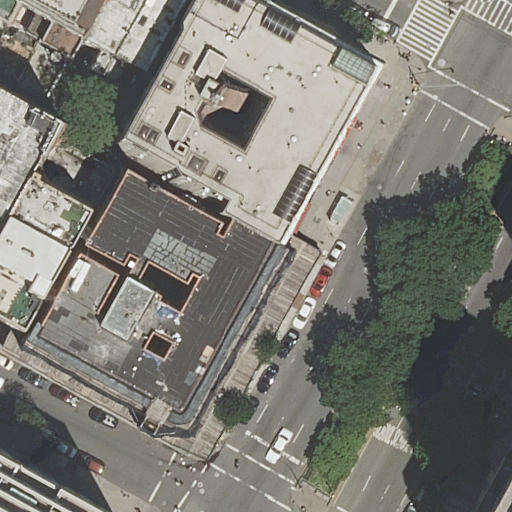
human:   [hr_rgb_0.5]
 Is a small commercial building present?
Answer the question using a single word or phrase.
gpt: no

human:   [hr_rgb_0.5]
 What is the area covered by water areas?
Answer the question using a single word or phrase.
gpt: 0m2

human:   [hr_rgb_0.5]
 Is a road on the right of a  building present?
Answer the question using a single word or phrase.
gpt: yes

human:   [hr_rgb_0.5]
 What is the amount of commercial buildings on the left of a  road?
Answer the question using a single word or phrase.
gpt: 0

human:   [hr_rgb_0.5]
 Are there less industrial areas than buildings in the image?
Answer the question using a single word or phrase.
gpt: yes

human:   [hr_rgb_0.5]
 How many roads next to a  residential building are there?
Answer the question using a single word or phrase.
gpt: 4

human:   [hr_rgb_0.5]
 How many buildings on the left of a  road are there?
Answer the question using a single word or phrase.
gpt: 10

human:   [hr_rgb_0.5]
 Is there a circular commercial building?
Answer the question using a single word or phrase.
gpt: no

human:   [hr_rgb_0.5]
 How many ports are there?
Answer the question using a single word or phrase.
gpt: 0

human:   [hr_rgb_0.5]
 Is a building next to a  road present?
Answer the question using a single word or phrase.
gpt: yes

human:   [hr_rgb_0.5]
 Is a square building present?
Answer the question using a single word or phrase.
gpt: no

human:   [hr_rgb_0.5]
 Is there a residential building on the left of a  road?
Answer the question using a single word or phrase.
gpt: yes

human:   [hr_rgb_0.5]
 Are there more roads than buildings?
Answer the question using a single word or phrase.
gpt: no

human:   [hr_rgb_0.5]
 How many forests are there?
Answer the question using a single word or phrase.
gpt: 0

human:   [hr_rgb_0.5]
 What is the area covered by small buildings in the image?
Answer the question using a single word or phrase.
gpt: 148m2

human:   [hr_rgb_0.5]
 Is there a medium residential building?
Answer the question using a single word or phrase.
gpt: yes

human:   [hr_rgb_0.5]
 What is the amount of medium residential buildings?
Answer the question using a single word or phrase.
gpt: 3

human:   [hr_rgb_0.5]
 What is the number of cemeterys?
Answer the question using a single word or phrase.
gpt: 0

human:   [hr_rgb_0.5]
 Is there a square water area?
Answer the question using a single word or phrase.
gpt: no

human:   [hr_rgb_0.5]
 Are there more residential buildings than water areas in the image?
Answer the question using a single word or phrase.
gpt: yes

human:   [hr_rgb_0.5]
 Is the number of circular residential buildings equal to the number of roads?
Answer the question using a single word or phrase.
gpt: no

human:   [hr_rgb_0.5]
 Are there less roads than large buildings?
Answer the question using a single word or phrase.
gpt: no

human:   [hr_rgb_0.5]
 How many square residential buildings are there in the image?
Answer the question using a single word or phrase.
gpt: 0

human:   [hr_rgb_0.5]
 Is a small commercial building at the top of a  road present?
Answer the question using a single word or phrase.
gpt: no

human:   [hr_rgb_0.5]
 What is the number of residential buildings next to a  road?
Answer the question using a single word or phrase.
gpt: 11

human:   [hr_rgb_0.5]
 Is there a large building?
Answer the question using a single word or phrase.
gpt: yes

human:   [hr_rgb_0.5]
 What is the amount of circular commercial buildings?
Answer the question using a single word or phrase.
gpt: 0

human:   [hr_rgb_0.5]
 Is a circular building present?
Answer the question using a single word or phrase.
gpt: no

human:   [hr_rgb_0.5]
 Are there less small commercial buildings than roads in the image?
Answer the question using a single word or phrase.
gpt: yes

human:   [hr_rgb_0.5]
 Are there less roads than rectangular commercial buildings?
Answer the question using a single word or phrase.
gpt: no

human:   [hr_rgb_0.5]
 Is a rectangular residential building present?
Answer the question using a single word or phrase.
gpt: yes

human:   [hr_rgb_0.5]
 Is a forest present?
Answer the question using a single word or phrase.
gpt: no

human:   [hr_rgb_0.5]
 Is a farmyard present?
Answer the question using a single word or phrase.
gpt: no

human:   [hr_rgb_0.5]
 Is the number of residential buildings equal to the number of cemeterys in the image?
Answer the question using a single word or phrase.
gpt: no

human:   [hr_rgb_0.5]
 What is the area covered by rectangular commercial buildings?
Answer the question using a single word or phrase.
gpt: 0m2

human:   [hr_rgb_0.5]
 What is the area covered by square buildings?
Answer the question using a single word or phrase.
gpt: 0m2